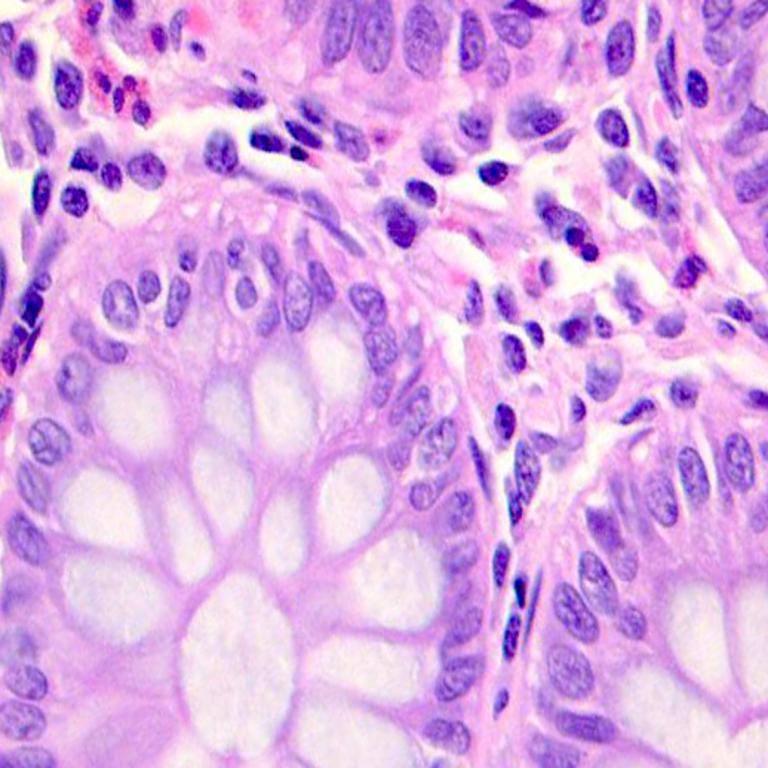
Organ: colon
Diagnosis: benign